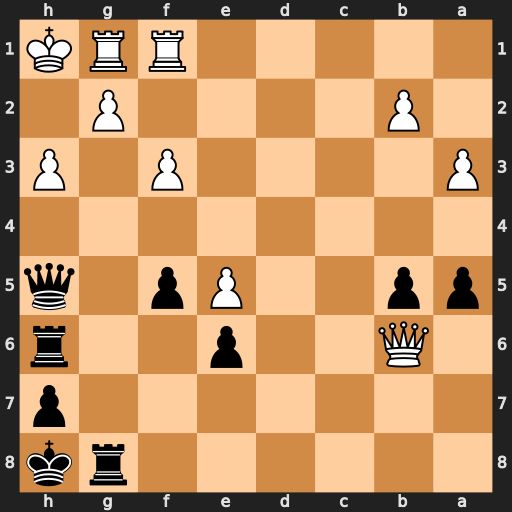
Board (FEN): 6rk/7p/1Q2p2r/pp2Pp1q/8/P4P1P/1P4P1/5RRK
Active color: b
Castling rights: -
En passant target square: -
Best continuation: Qxh3+ gxh3 Rxh3#